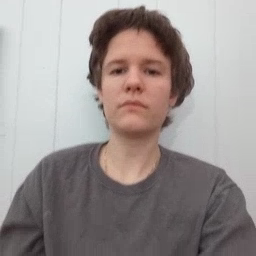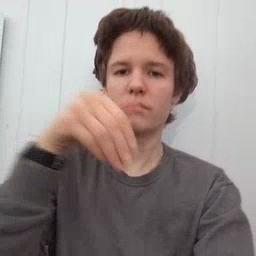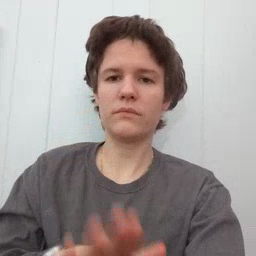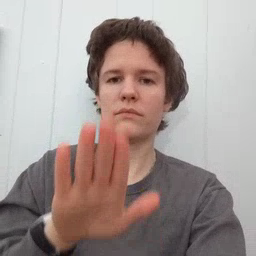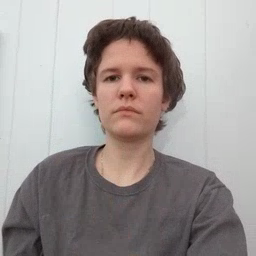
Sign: into